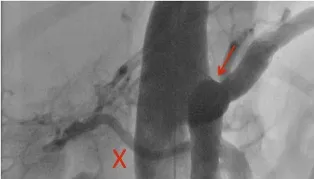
Nine years-old male with Abernethy type II portosystemic shunt and hepatic adenoma. (C) The shunt (marked by an arrow) and a hypoplastic portal vein (marked by an X) were clearly visualized during a shunt occlusion test (see also Videos 1, 2).
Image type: radiology (x_ray)